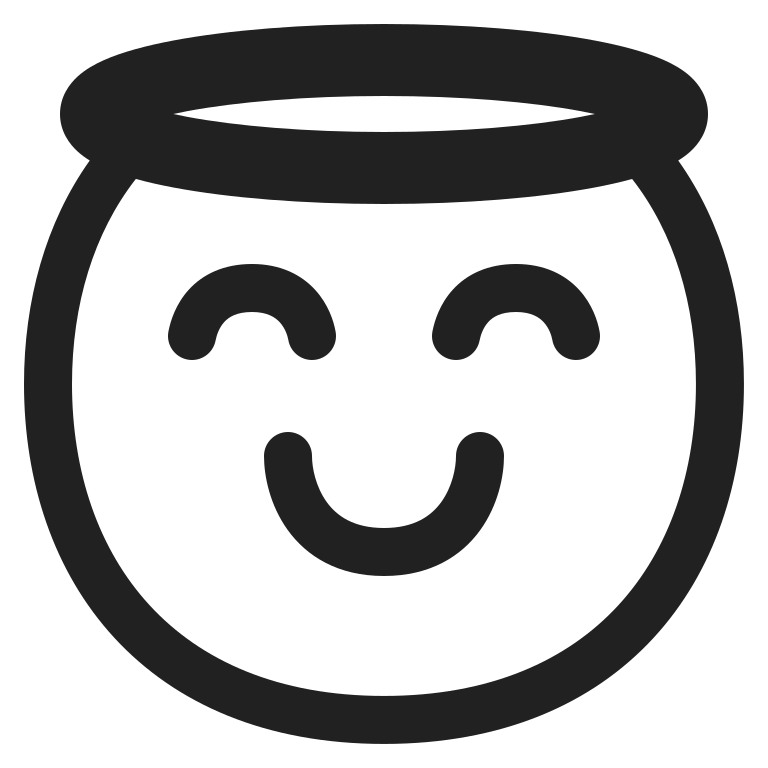
smiling face with halo high contrast